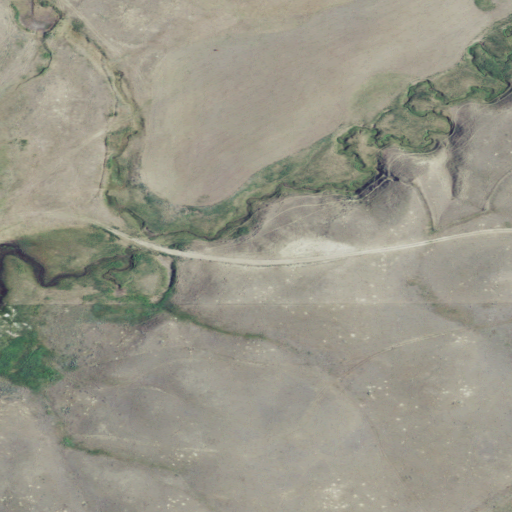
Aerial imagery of valley in Montana named La Plante Coulee containing grassland and shrub